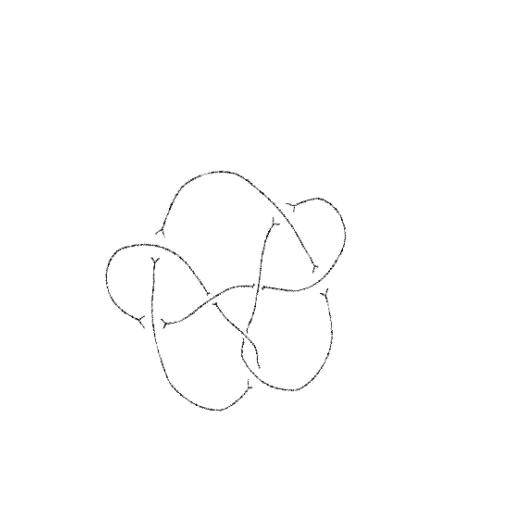
Crossing number: 8